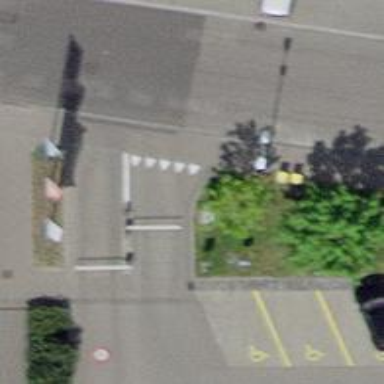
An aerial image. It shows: Lift gate barrier.